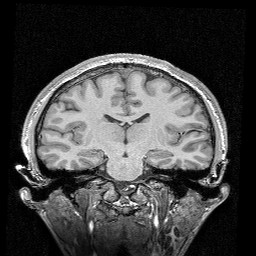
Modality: T1w
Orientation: sagittal